Question: I have the values P1,P2,P3,P4 with Screen-Points (x,y) and Longitude,Latitude. In addition to that, I have a camera (with lat,long), the height of the camera (1.6m (constant)) and the orientation of the camera (bearing, pitch, roll). I also have the horizontal view angle and the vertical view angle of the camera :)
Now i want to calculate for PX(lat,long) the estimated position on my display (if its visible).

How can I get P(?,?) for given PX(lat,long)? (purple points in the graphic) This seems to be possible because I know the angles of my camera and I have all four vertexes. But I don't know how I can solve this problem.
I need a function, based on this four vertexes, which can translate (lat,long) to (screenX, screenY).
I have a formula, which can translate (screenX, screenY) to (lat,long), but I'm not able to reverse this formula. So, if other points besides the vertexes are required, I can calculate them (but I cannot simply use this formula for every pixel in my screen... that would be a million of method calls every 100 milliseconds...)
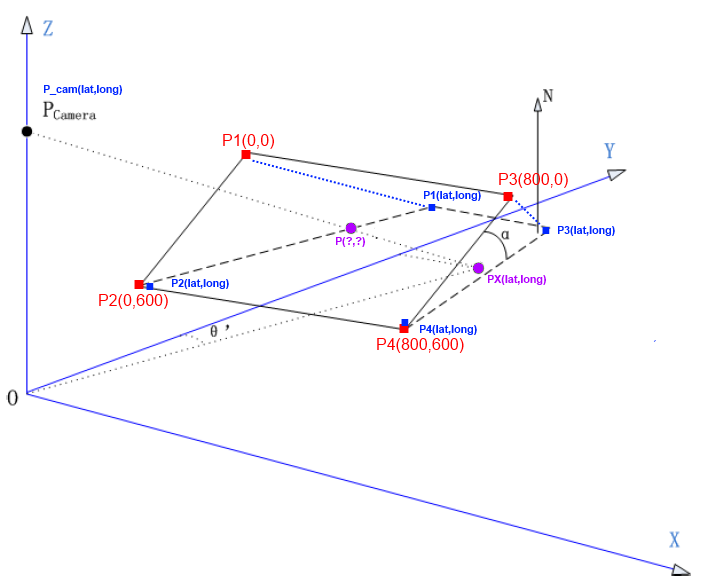
Answer: So I may have answered this in a comment on your other thread, but the easiest way to do this is:
Ignore the GPS coordinates of your screen edges - in general translate everything to a coordinate space where your camera is the origin, and determine the position of other objects be getting the relative distance between the GPS coordinates using a method that's conditioned well over short distances, like the Haversine formula
Get the relative bearing between your center of projection and the object you wish to display.
You can determine the viewing angle of your axes. You can determine the relative bearing between your virtual object and your center of projection (the direction your camera is pointing) in both axes. You know your screen resolution.
If Alpha is half your angle of view (for a given angle), and Beta is the relative bearing between your center of projection and the object you want to find on screen, then the on screen point is approximately given by
tan(beta) / tan(alpha) * (number of pixels in half a screen in that axis)
Obviously you need to add logic to catch projections outside your screen, whether something is left or right of your center of projection, and if something is behind you (the projection itself doesn't take care of z distance).